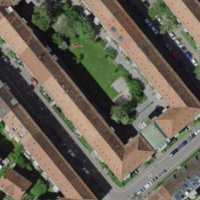
EUNIS habitat code: 54
Species observed at this site:
Nicandra physalodes
Thlaspi arvense